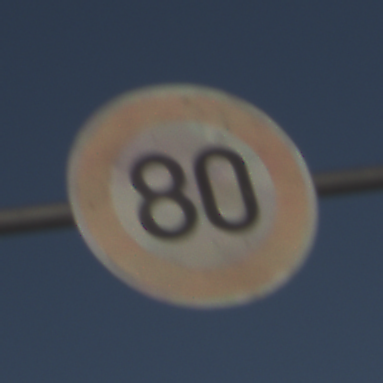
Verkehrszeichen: Geschwindigkeit80
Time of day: SunriseSunset
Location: Outdoor (Suburban)
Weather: PartlyCloudy
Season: NotSpecified
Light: Natural